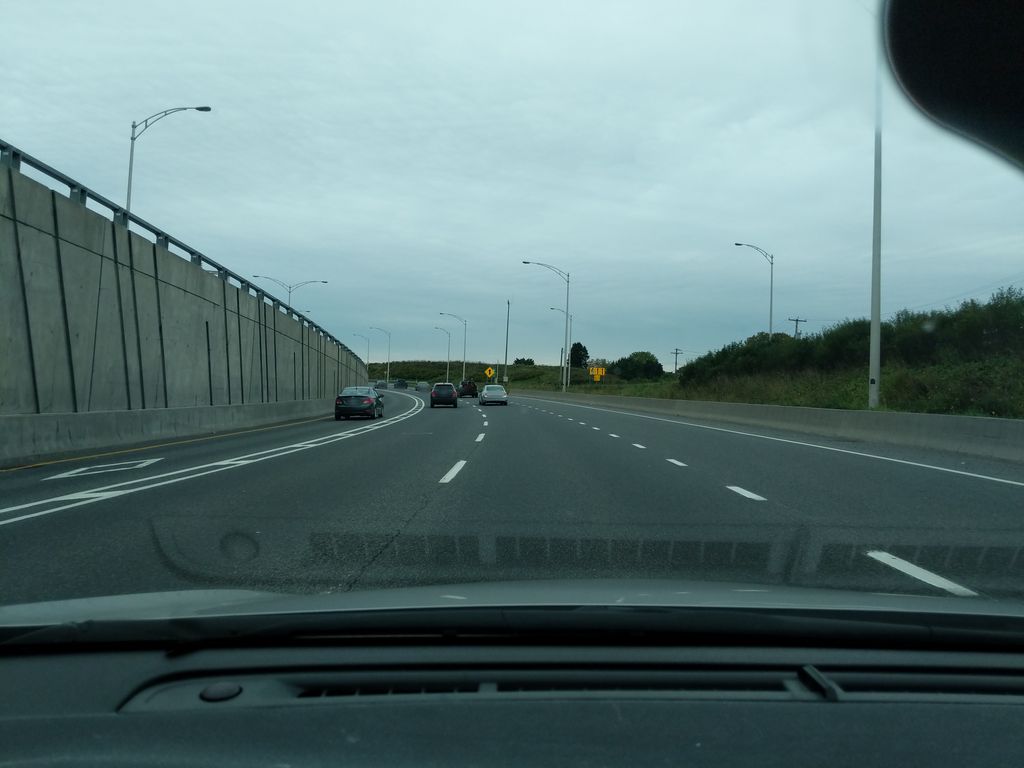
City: quebec_city